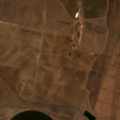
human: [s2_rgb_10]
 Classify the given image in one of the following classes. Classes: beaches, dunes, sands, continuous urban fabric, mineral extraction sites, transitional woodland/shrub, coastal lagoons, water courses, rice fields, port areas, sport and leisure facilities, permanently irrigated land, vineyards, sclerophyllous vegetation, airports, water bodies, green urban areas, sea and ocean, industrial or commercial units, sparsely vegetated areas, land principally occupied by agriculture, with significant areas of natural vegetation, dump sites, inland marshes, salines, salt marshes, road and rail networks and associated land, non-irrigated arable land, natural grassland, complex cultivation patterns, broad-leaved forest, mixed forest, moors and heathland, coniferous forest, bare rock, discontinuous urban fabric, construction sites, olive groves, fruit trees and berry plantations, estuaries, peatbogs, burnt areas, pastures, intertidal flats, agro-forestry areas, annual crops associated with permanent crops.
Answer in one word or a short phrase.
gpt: permanently irrigated land, vineyards, pastures